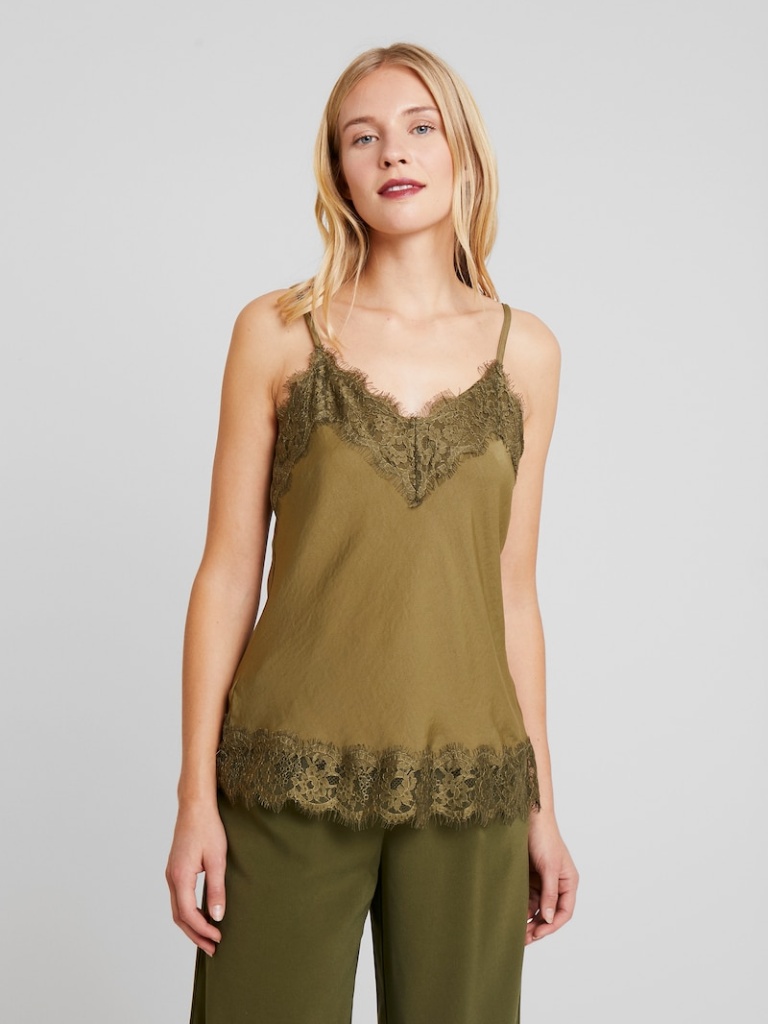
lace loose sleeveless hip length Untucked v-neck camisole